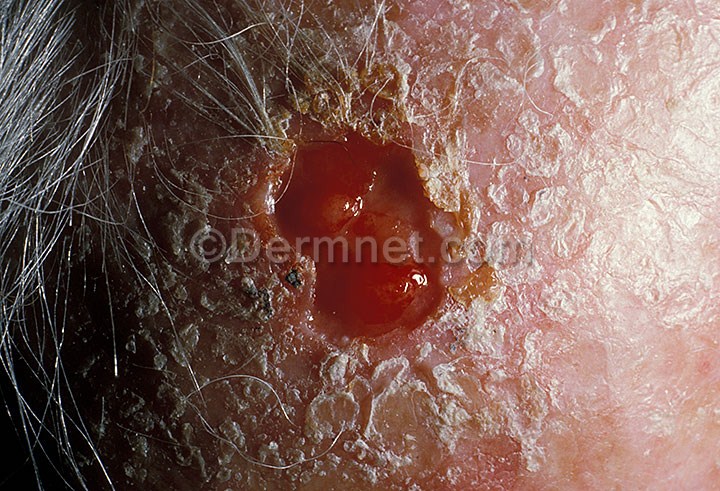
Disease: Actinic Keratosis Basal Cell Carcinoma and other Malignant Lesions